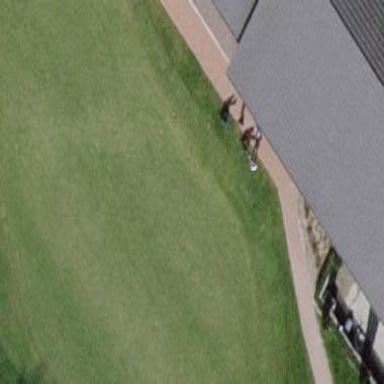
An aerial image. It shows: Picturesque green golfing area with grass land use.